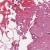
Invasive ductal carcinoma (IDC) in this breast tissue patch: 0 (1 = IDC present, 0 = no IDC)